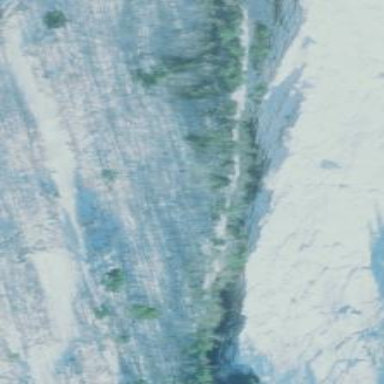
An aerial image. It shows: Historic quarry.